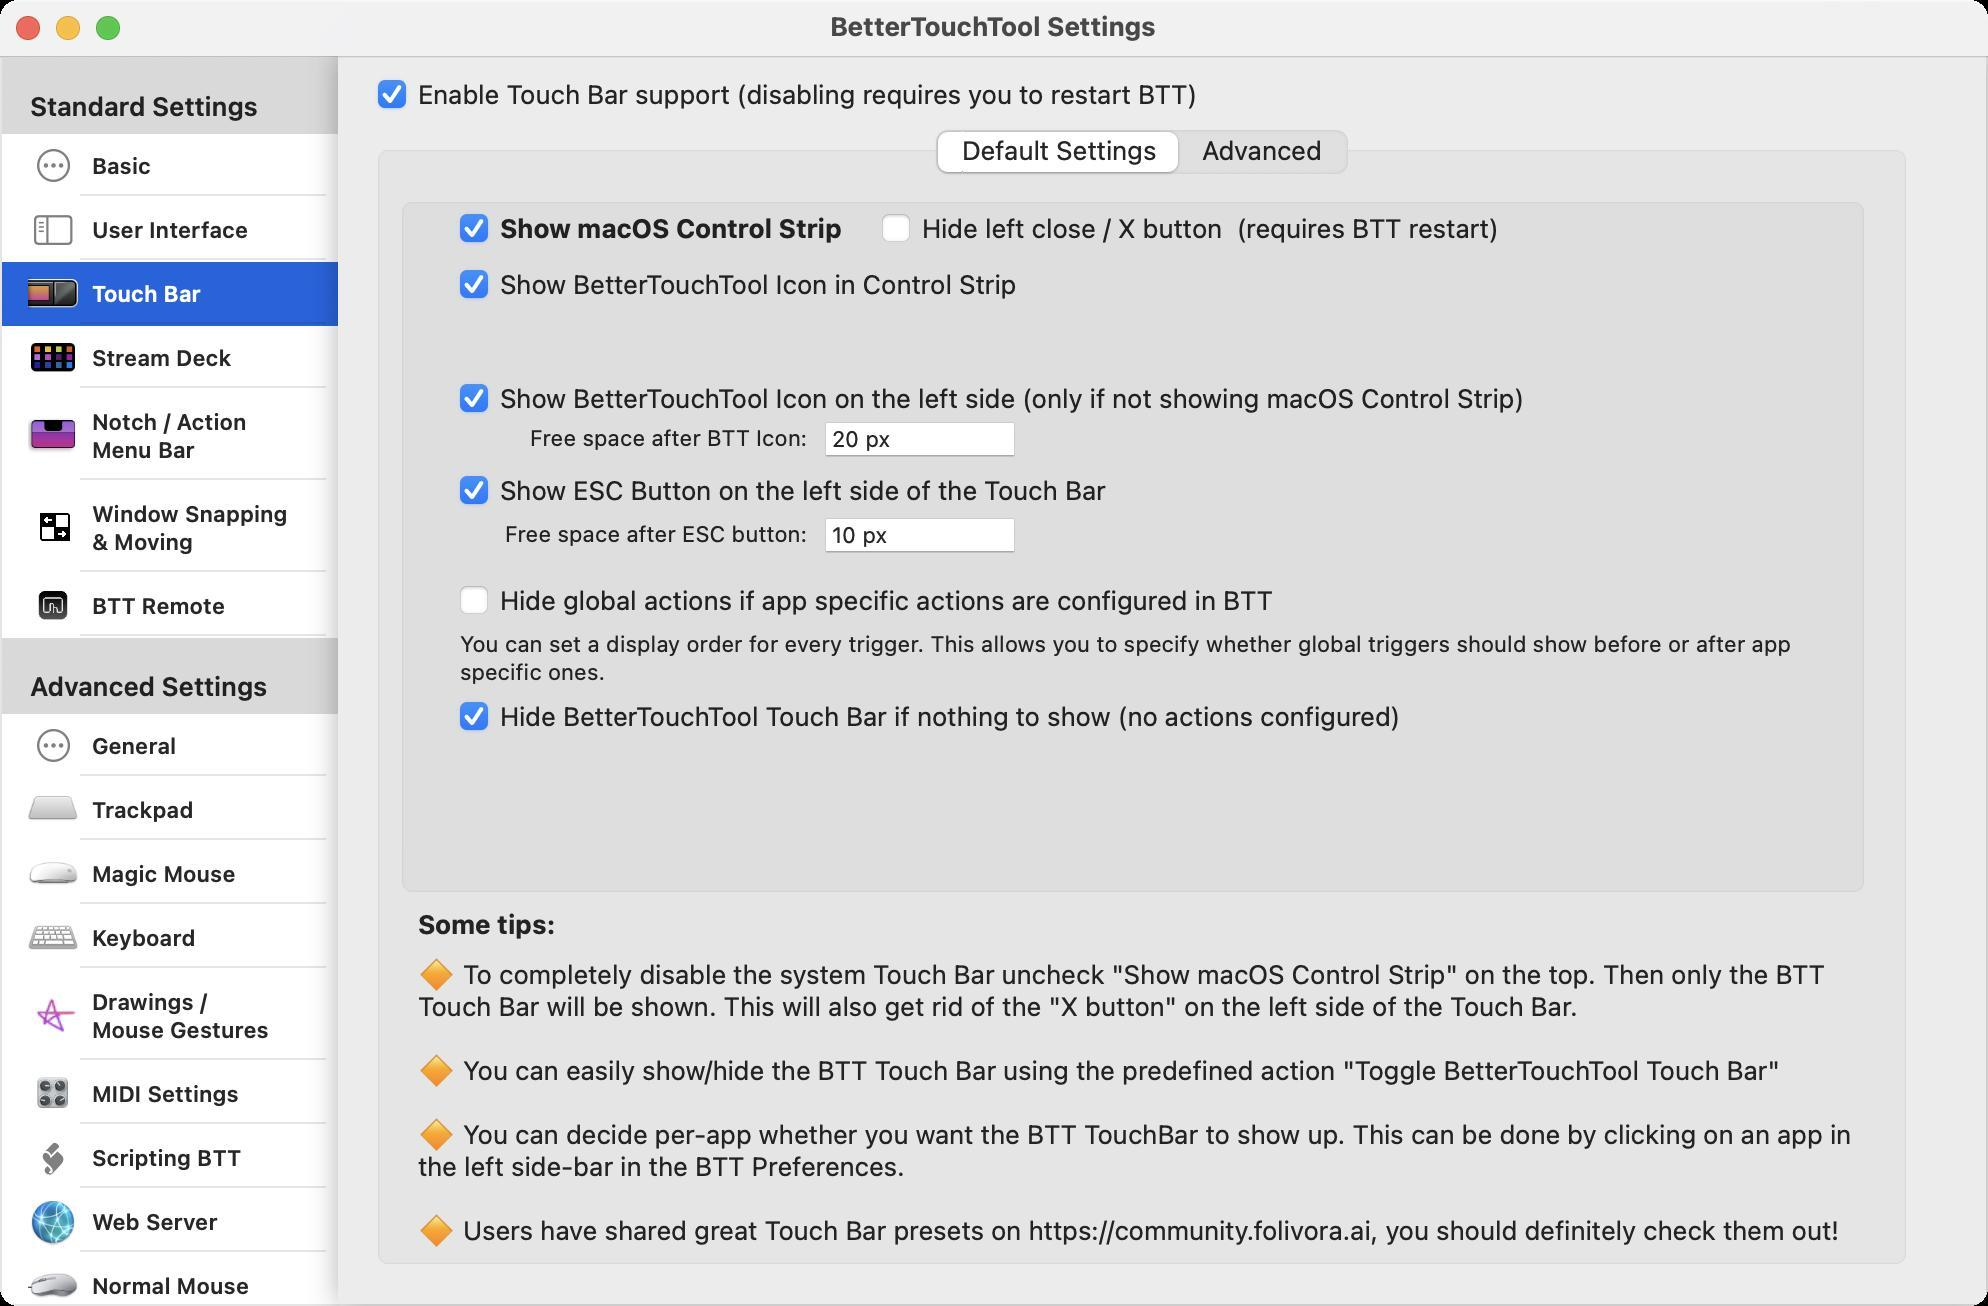
Accessibility tree:
{"name": "BetterTouchTool_Settings", "role": "AXWindow", "description": null, "role_description": "standard window", "value": null, "position": "356.00;180.00", "size": "994;653", "children": [{"name": null, "role": "AXScrollArea", "description": null, "role_description": "scroll area", "value": null, "position": "0.00;28.00", "size": "170;625", "children": [{"name": null, "role": "AXTable", "description": null, "role_description": "table", "value": null, "position": "1.00;29.00", "size": "168;662", "children": [{"name": null, "role": "AXRow", "description": null, "role_description": "table row", "value": null, "position": "1.00;29.00", "size": "168;38", "children": [{"name": null, "role": "AXCell", "description": null, "role_description": "cell", "value": null, "position": "7.00;30.00", "size": "156;36", "children": [{"name": null, "role": "AXStaticText", "description": null, "role_description": "text", "value": "Standard Settings", "position": "13.00;45.00", "size": "143;16", "children": []}]}]}, {"name": null, "role": "AXRow", "description": null, "role_description": "table row", "value": null, "position": "1.00;67.00", "size": "168;32", "children": [{"name": null, "role": "AXCell", "description": null, "role_description": "cell", "value": null, "position": "7.00;68.00", "size": "156;30", "children": [{"name": null, "role": "AXImage", "description": "action", "role_description": "image", "value": null, "position": "14.00;64.50", "size": "25;36", "children": []}, {"name": null, "role": "AXStaticText", "description": null, "role_description": "text", "value": "Basic", "position": "44.00;76.00", "size": "112;14", "children": []}]}]}, {"name": null, "role": "AXRow", "description": null, "role_description": "table row", "value": null, "position": "1.00;99.00", "size": "168;32", "children": [{"name": null, "role": "AXCell", "description": null, "role_description": "cell", "value": null, "position": "7.00;100.00", "size": "156;30", "children": [{"name": null, "role": "AXImage", "description": "sidebar", "role_description": "image", "value": null, "position": "14.00;98.00", "size": "26;34", "children": []}, {"name": null, "role": "AXStaticText", "description": null, "role_description": "text", "value": "User Interface", "position": "44.00;108.00", "size": "112;14", "children": []}]}]}, {"name": null, "role": "AXRow", "description": null, "role_description": "table row", "value": null, "position": "1.00;131.00", "size": "168;32", "children": [{"name": null, "role": "AXCell", "description": null, "role_description": "cell", "value": null, "position": "7.00;132.00", "size": "156;30", "children": [{"name": null, "role": "AXImage", "description": "touchbar pop", "role_description": "image", "value": null, "position": "14.00;134.50", "size": "25;25", "children": []}, {"name": null, "role": "AXStaticText", "description": null, "role_description": "text", "value": "Touch Bar", "position": "44.00;140.00", "size": "112;14", "children": []}]}]}, {"name": null, "role": "AXRow", "description": null, "role_description": "table row", "value": null, "position": "1.00;163.00", "size": "168;32", "children": [{"name": null, "role": "AXCell", "description": null, "role_description": "cell", "value": null, "position": "7.00;164.00", "size": "156;30", "children": [{"name": null, "role": "AXImage", "description": "streamdeck pop", "role_description": "image", "value": null, "position": "14.00;166.50", "size": "25;25", "children": []}, {"name": null, "role": "AXStaticText", "description": null, "role_description": "text", "value": "Stream Deck", "position": "44.00;172.00", "size": "112;14", "children": []}]}]}, {"name": null, "role": "AXRow", "description": null, "role_description": "table row", "value": null, "position": "1.00;195.00", "size": "168;46", "children": [{"name": null, "role": "AXCell", "description": null, "role_description": "cell", "value": null, "position": "7.00;196.00", "size": "156;44", "children": [{"name": null, "role": "AXImage", "description": "floating bar pop", "role_description": "image", "value": null, "position": "14.00;205.50", "size": "25;25", "children": []}, {"name": null, "role": "AXStaticText", "description": null, "role_description": "text", "value": "Notch / Action Menu Bar", "position": "44.00;204.00", "size": "112;28", "children": []}]}]}, {"name": null, "role": "AXRow", "description": null, "role_description": "table row", "value": null, "position": "1.00;241.00", "size": "168;46", "children": [{"name": null, "role": "AXCell", "description": null, "role_description": "cell", "value": null, "position": "7.00;242.00", "size": "156;44", "children": [{"name": null, "role": "AXImage", "description": "BSTMenubarIcon", "role_description": "image", "value": null, "position": "14.00;251.50", "size": "25;25", "children": []}, {"name": null, "role": "AXStaticText", "description": null, "role_description": "text", "value": "Window Snapping & Moving", "position": "44.00;250.00", "size": "112;28", "children": []}]}]}, {"name": null, "role": "AXRow", "description": null, "role_description": "table row", "value": null, "position": "1.00;287.00", "size": "168;32", "children": [{"name": null, "role": "AXCell", "description": null, "role_description": "cell", "value": null, "position": "7.00;288.00", "size": "156;30", "children": [{"name": null, "role": "AXImage", "description": "btt pop", "role_description": "image", "value": null, "position": "14.00;290.50", "size": "25;25", "children": []}, {"name": null, "role": "AXStaticText", "description": null, "role_description": "text", "value": "BTT Remote", "position": "44.00;296.00", "size": "112;14", "children": []}]}]}, {"name": null, "role": "AXRow", "description": null, "role_description": "table row", "value": null, "position": "1.00;319.00", "size": "168;38", "children": [{"name": null, "role": "AXCell", "description": null, "role_description": "cell", "value": null, "position": "7.00;320.00", "size": "156;36", "children": [{"name": null, "role": "AXStaticText", "description": null, "role_description": "text", "value": "Advanced Settings", "position": "13.00;335.00", "size": "143;16", "children": []}]}]}, {"name": null, "role": "AXRow", "description": null, "role_description": "table row", "value": null, "position": "1.00;357.00", "size": "168;32", "children": [{"name": null, "role": "AXCell", "description": null, "role_description": "cell", "value": null, "position": "7.00;358.00", "size": "156;30", "children": [{"name": null, "role": "AXImage", "description": "action", "role_description": "image", "value": null, "position": "14.00;354.50", "size": "25;36", "children": []}, {"name": null, "role": "AXStaticText", "description": null, "role_description": "text", "value": "General", "position": "44.00;366.00", "size": "112;14", "children": []}]}]}, {"name": null, "role": "AXRow", "description": null, "role_description": "table row", "value": null, "position": "1.00;389.00", "size": "168;32", "children": [{"name": null, "role": "AXCell", "description": null, "role_description": "cell", "value": null, "position": "7.00;390.00", "size": "156;30", "children": [{"name": null, "role": "AXImage", "description": "trackpad pop", "role_description": "image", "value": null, "position": "14.00;392.50", "size": "25;25", "children": []}, {"name": null, "role": "AXStaticText", "description": null, "role_description": "text", "value": "Trackpad", "position": "44.00;398.00", "size": "112;14", "children": []}]}]}, {"name": null, "role": "AXRow", "description": null, "role_description": "table row", "value": null, "position": "1.00;421.00", "size": "168;32", "children": [{"name": null, "role": "AXCell", "description": null, "role_description": "cell", "value": null, "position": "7.00;422.00", "size": "156;30", "children": [{"name": null, "role": "AXImage", "description": "magicmouse pop", "role_description": "image", "value": null, "position": "14.00;424.50", "size": "25;25", "children": []}, {"name": null, "role": "AXStaticText", "description": null, "role_description": "text", "value": "Magic Mouse", "position": "44.00;430.00", "size": "112;14", "children": []}]}]}, {"name": null, "role": "AXRow", "description": null, "role_description": "table row", "value": null, "position": "1.00;453.00", "size": "168;32", "children": [{"name": null, "role": "AXCell", "description": null, "role_description": "cell", "value": null, "position": "7.00;454.00", "size": "156;30", "children": [{"name": null, "role": "AXImage", "description": "keyboard pop", "role_description": "image", "value": null, "position": "14.00;456.50", "size": "25;25", "children": []}, {"name": null, "role": "AXStaticText", "description": null, "role_description": "text", "value": "Keyboard", "position": "44.00;462.00", "size": "112;14", "children": []}]}]}, {"name": null, "role": "AXRow", "description": null, "role_description": "table row", "value": null, "position": "1.00;485.00", "size": "168;46", "children": [{"name": null, "role": "AXCell", "description": null, "role_description": "cell", "value": null, "position": "7.00;486.00", "size": "156;44", "children": [{"name": null, "role": "AXImage", "description": "drawings pop", "role_description": "image", "value": null, "position": "14.00;495.50", "size": "25;25", "children": []}, {"name": null, "role": "AXStaticText", "description": null, "role_description": "text", "value": "Drawings / Mouse Gestures", "position": "44.00;494.00", "size": "112;28", "children": []}]}]}, {"name": null, "role": "AXRow", "description": null, "role_description": "table row", "value": null, "position": "1.00;531.00", "size": "168;32", "children": [{"name": null, "role": "AXCell", "description": null, "role_description": "cell", "value": null, "position": "7.00;532.00", "size": "156;30", "children": [{"name": null, "role": "AXImage", "description": "midi pop", "role_description": "image", "value": null, "position": "14.00;534.50", "size": "25;25", "children": []}, {"name": null, "role": "AXStaticText", "description": null, "role_description": "text", "value": "MIDI Settings", "position": "44.00;540.00", "size": "112;14", "children": []}]}]}, {"name": null, "role": "AXRow", "description": null, "role_description": "table row", "value": null, "position": "1.00;563.00", "size": "168;32", "children": [{"name": null, "role": "AXCell", "description": null, "role_description": "cell", "value": null, "position": "7.00;564.00", "size": "156;30", "children": [{"name": null, "role": "AXImage", "description": "script", "role_description": "image", "value": null, "position": "14.00;566.50", "size": "25;25", "children": []}, {"name": null, "role": "AXStaticText", "description": null, "role_description": "text", "value": "Scripting BTT", "position": "44.00;572.00", "size": "112;14", "children": []}]}]}, {"name": null, "role": "AXRow", "description": null, "role_description": "table row", "value": null, "position": "1.00;595.00", "size": "168;32", "children": [{"name": null, "role": "AXCell", "description": null, "role_description": "cell", "value": null, "position": "7.00;596.00", "size": "156;30", "children": [{"name": null, "role": "AXImage", "description": "network", "role_description": "image", "value": null, "position": "14.00;598.50", "size": "25;25", "children": []}, {"name": null, "role": "AXStaticText", "description": null, "role_description": "text", "value": "Web Server", "position": "44.00;604.00", "size": "112;14", "children": []}]}]}, {"name": null, "role": "AXRow", "description": null, "role_description": "table row", "value": null, "position": "1.00;627.00", "size": "168;32", "children": [{"name": null, "role": "AXCell", "description": null, "role_description": "cell", "value": null, "position": "7.00;628.00", "size": "156;30", "children": [{"name": null, "role": "AXImage", "description": "normal mouse pop", "role_description": "image", "value": null, "position": "14.00;630.50", "size": "25;25", "children": []}, {"name": null, "role": "AXStaticText", "description": null, "role_description": "text", "value": "Normal Mouse", "position": "44.00;636.00", "size": "112;14", "children": []}]}]}, {"name": null, "role": "AXRow", "description": null, "role_description": "table row", "value": null, "position": "1.00;659.00", "size": "168;32", "children": [{"name": null, "role": "AXCell", "description": null, "role_description": "cell", "value": null, "position": "7.00;660.00", "size": "156;30", "children": [{"name": null, "role": "AXImage", "description": "synchronize", "role_description": "image", "value": null, "position": "14.00;662.50", "size": "25;25", "children": []}, {"name": null, "role": "AXStaticText", "description": null, "role_description": "text", "value": "Sync", "position": "44.00;668.00", "size": "112;14", "children": []}]}]}, {"name": null, "role": "AXColumn", "description": null, "role_description": "column", "value": null, "position": "1.00;29.00", "size": "168;662", "children": []}]}, {"name": null, "role": "AXScrollBar", "description": null, "role_description": "scroll bar", "value": 0.0, "position": "153.00;29.00", "size": "16;623", "children": [{"name": null, "role": "AXValueIndicator", "description": null, "role_description": "value indicator", "value": 0.0, "position": "157.00;30.00", "size": "12;584", "children": []}, {"name": null, "role": "AXButton", "description": null, "role_description": "increment arrow button", "value": null, "position": "153.00;29.00", "size": "0;0", "children": []}, {"name": null, "role": "AXButton", "description": null, "role_description": "decrement arrow button", "value": null, "position": "153.00;29.00", "size": "0;0", "children": []}, {"name": null, "role": "AXButton", "description": null, "role_description": "increment page button", "value": null, "position": "157.00;614.50", "size": "12;38", "children": []}, {"name": null, "role": "AXButton", "description": null, "role_description": "decrement page button", "value": null, "position": "157.00;29.00", "size": "12;1", "children": []}]}]}, {"name": "Enable_Touch_Bar_support_(disabling_requires_you_to_restart_BTT)", "role": "AXCheckBox", "description": null, "role_description": "checkbox", "value": 1, "position": "187.00;38.00", "size": "412;18", "children": []}, {"name": null, "role": "AXTabGroup", "description": null, "role_description": "tab group", "value": "{\n    \"name\": \"Default_Settings\",\n    \"role\": \"AXRadioButton\",\n    \"description\": null,\n    \"role_description\": \"tab\",\n    \"value\": 1,\n    \"position\": \"470.00;64.00\",\n    \"size\": \"120;24\",\n    \"children\": []\n}", "position": "182.00;59.00", "size": "778;583", "children": [{"name": "Default_Settings", "role": "AXRadioButton", "description": null, "role_description": "tab", "value": 1, "position": "470.00;64.00", "size": "120;24", "children": []}, {"name": "Advanced", "role": "AXRadioButton", "description": null, "role_description": "tab", "value": 0, "position": "590.00;64.00", "size": "82;24", "children": []}, {"name": null, "role": "AXGroup", "description": null, "role_description": "group", "value": null, "position": "198.00;87.00", "size": "737;363", "children": [{"name": "Hide_global_actions_if_app_specific_actions_are_configured_in_BTT", "role": "AXCheckBox", "description": null, "role_description": "checkbox", "value": 0, "position": "228.00;291.00", "size": "413;18", "children": []}, {"name": null, "role": "AXTextField", "description": null, "role_description": "text field", "value": "10 px", "position": "412.00;257.50", "size": "96;19", "children": []}, {"name": "Hide_BetterTouchTool_Touch_Bar_if_nothing_to_show_(no_actions_configured)", "role": "AXCheckBox", "description": null, "role_description": "checkbox", "value": 1, "position": "228.00;349.00", "size": "477;18", "children": []}, {"name": "Show_macOS_Control_Strip", "role": "AXCheckBox", "description": null, "role_description": "checkbox", "value": 1, "position": "228.00;105.00", "size": "197;18", "children": []}, {"name": null, "role": "AXStaticText", "description": null, "role_description": "text", "value": "Free space after BTT Icon:", "position": "263.00;212.00", "size": "143;14", "children": []}, {"name": "Show_BetterTouchTool_Icon_on_the_left_side_(only_if_not_showing_macOS_Control_Strip)", "role": "AXCheckBox", "description": null, "role_description": "checkbox", "value": 1, "position": "228.00;190.00", "size": "539;18", "children": []}, {"name": null, "role": "AXTextField", "description": null, "role_description": "text field", "value": "20 px", "position": "412.00;209.50", "size": "96;19", "children": []}, {"name": "Show_ESC_Button_on_the_left_side_of_the_Touch_Bar", "role": "AXCheckBox", "description": null, "role_description": "checkbox", "value": 1, "position": "228.00;236.00", "size": "329;18", "children": []}, {"name": null, "role": "AXStaticText", "description": null, "role_description": "text", "value": "Free space after ESC button:", "position": "250.50;260.00", "size": "156;14", "children": []}, {"name": "Show_BetterTouchTool_Icon_in_Control_Strip", "role": "AXCheckBox", "description": null, "role_description": "checkbox", "value": 1, "position": "228.00;133.00", "size": "285;18", "children": []}, {"name": null, "role": "AXStaticText", "description": null, "role_description": "text", "value": "You can set a display order for every trigger. This allows you to specify whether global triggers should show before or after app specific ones.", "position": "228.00;315.00", "size": "700;28", "children": []}, {"name": "Hide_left_close_/_X_button__(requires_BTT_restart)", "role": "AXCheckBox", "description": null, "role_description": "checkbox", "value": 0, "position": "439.00;105.00", "size": "315;18", "children": []}, {"name": null, "role": "AXStaticText", "description": null, "role_description": "text", "value": "", "position": "209.00;87.00", "size": "8;14", "children": []}]}, {"name": null, "role": "AXStaticText", "description": null, "role_description": "text", "value": "🔶 To completely disable the system Touch Bar uncheck \"Show macOS Control Strip\" on the top. Then only the BTT Touch Bar will be shown. This will also get rid of the \"X button\" on the left side of the Touch Bar.\n\n🔶 You can easily show/hide the BTT Touch Bar using the predefined action \"Toggle BetterTouchTool Touch Bar\"\n\n🔶 You can decide per-app whether you want the BTT TouchBar to show up. This can be done by clicking on an app in the left side-bar in the BTT Preferences.\n\n🔶 Users have shared great Touch Bar presets on https://community.folivora.ai, you should definitely check them out!", "position": "207.00;479.00", "size": "728;144", "children": []}, {"name": null, "role": "AXStaticText", "description": null, "role_description": "text", "value": "Some tips:", "position": "207.00;454.00", "size": "73;16", "children": []}]}, {"name": null, "role": "AXButton", "description": null, "role_description": "close button", "value": null, "position": "7.00;6.00", "size": "14;16", "children": []}, {"name": null, "role": "AXButton", "description": null, "role_description": "full screen button", "value": null, "position": "47.00;6.00", "size": "14;16", "children": [{"name": null, "role": "AXGroup", "description": null, "role_description": "group", "value": null, "position": "47.00;6.00", "size": "14;16", "children": [{"name": null, "role": "AXGroup", "description": null, "role_description": "group", "value": null, "position": "47.00;6.00", "size": "14;16", "children": []}]}]}, {"name": null, "role": "AXButton", "description": null, "role_description": "minimize button", "value": null, "position": "27.00;6.00", "size": "14;16", "children": []}, {"name": null, "role": "AXStaticText", "description": null, "role_description": "text", "value": "BetterTouchTool Settings", "position": "413.00;5.00", "size": "167;16", "children": []}]}